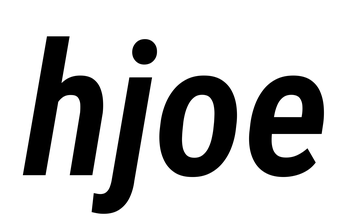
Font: Roboto-Italic_Condensed_SemiBold_Italic